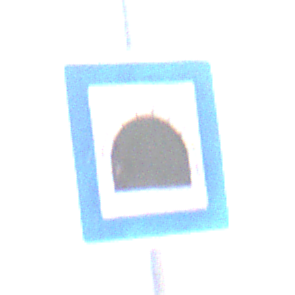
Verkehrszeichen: Tunnel
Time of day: Midday
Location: Outdoor (Nature)
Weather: PartlyCloudy
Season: NotSpecified
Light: Natural